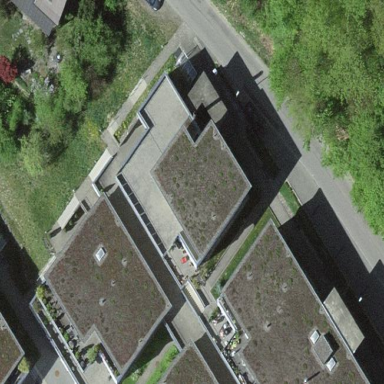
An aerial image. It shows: Residential building.